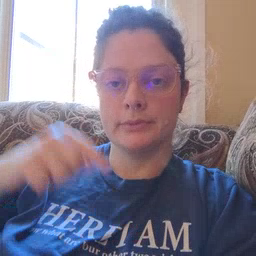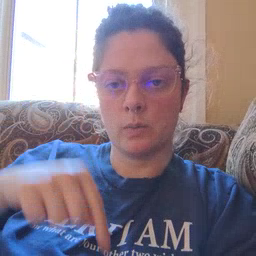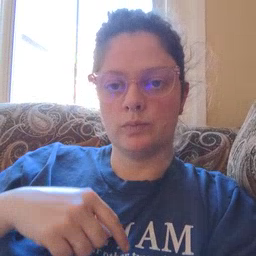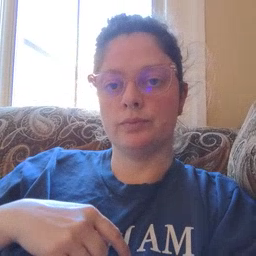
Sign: down